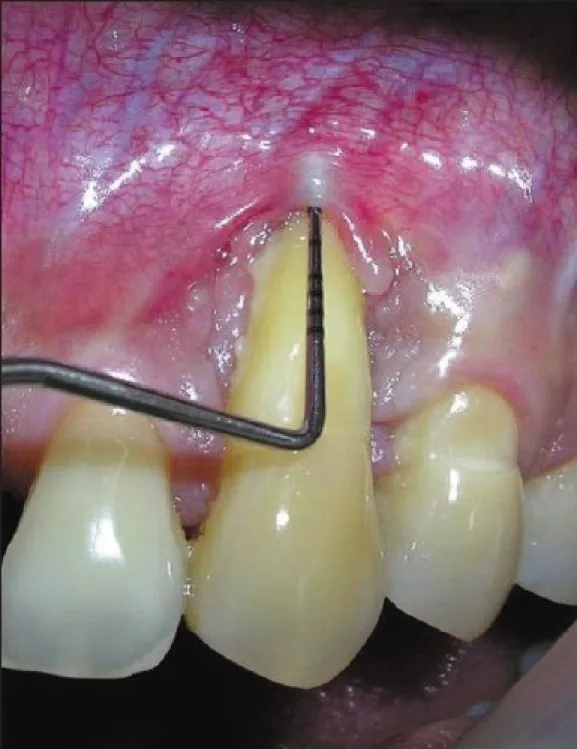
Pre operative (CAL-17 mm).
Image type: medical_photograph (other_medical_photograph)